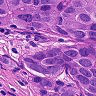
Metastatic tissue present: yes